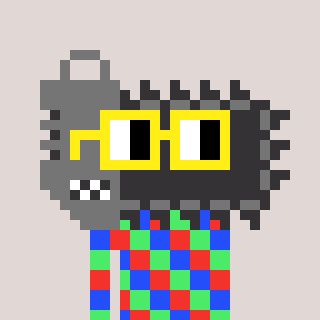
a pixel art character with square yellow glasses, a chainsaw-shaped head and a green-colored body on a warm background